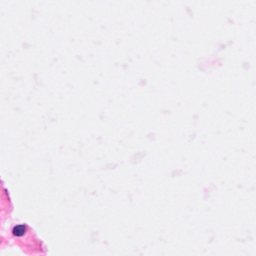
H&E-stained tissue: Breast